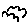
Label: cloud